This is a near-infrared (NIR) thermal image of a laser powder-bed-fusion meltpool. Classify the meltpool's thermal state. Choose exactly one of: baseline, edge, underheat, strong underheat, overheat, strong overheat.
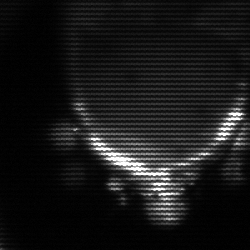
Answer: edge